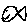
Label: fish